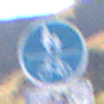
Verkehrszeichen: GemeinsamerGehUndRadweg
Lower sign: EinspurigeFahrzeugeFrei6
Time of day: SunriseSunset
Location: Outdoor (Nature)
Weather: Clear
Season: NotSpecified
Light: Natural